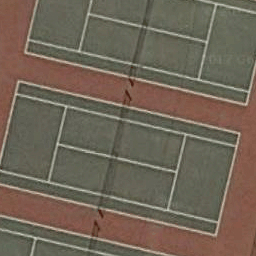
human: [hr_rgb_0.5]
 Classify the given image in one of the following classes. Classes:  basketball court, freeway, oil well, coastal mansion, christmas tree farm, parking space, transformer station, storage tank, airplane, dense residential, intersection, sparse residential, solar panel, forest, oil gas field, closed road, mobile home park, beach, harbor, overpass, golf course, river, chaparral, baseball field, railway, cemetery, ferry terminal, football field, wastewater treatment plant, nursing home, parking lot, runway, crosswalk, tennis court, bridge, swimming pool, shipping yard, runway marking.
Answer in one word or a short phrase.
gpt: tennis court